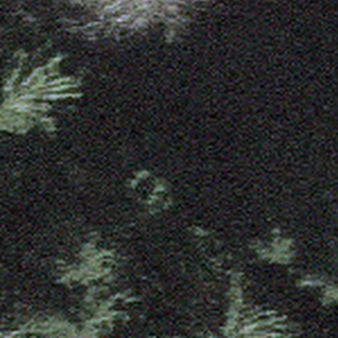
Label: other